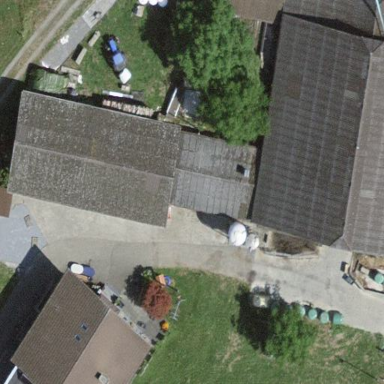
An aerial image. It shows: Farm auxiliary building.